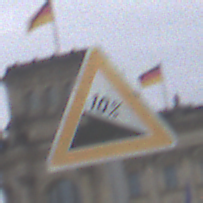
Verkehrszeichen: Gefaelle10
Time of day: Midday
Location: Outdoor (Suburban)
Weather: Overcast
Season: NotSpecified
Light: Natural